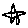
Label: star